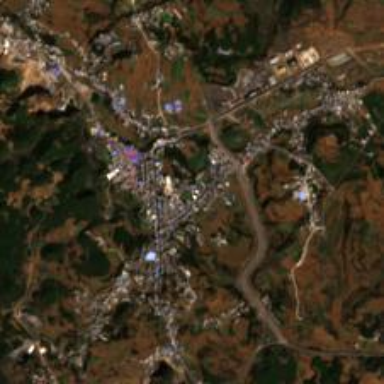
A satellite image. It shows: Ethnic township within town.